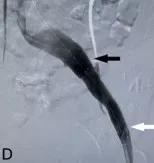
(D) The final venogram revealed that the covered stent (white arrow) was implanted inside the Venovo stent (black arrow) to stop the bleeding.
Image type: radiology (ct)